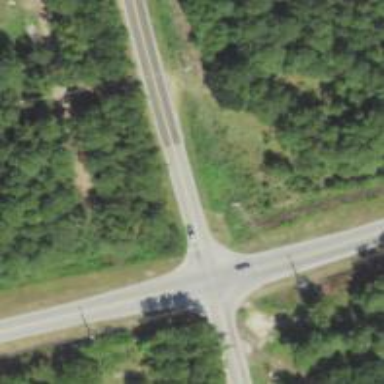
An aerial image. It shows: Road with stop sign.